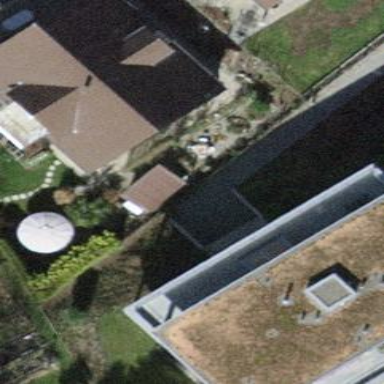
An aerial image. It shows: Simple house.